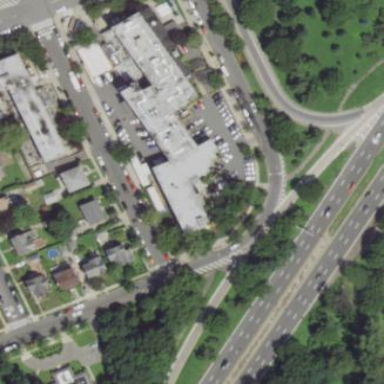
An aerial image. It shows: Nursing home.